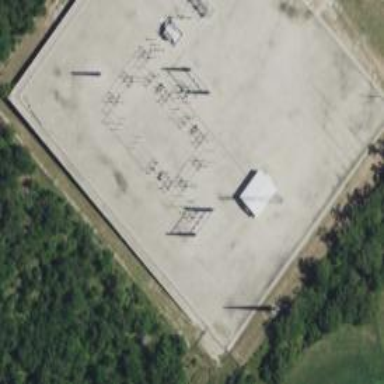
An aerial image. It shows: Switch used for power control.